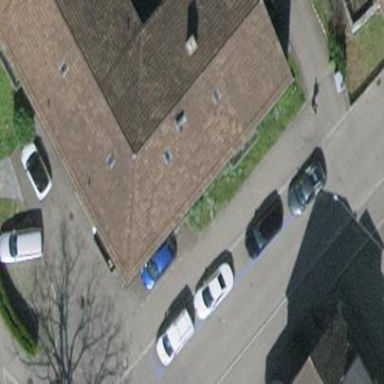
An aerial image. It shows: Gabled roof made of roof tiles on apartment building.